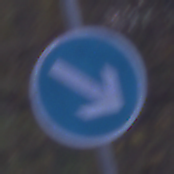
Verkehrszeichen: VorgeschriebeneVorbeifahrtRechts
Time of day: Night
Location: Outdoor (Suburban)
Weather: PartlyCloudy
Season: NotSpecified
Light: Artificial